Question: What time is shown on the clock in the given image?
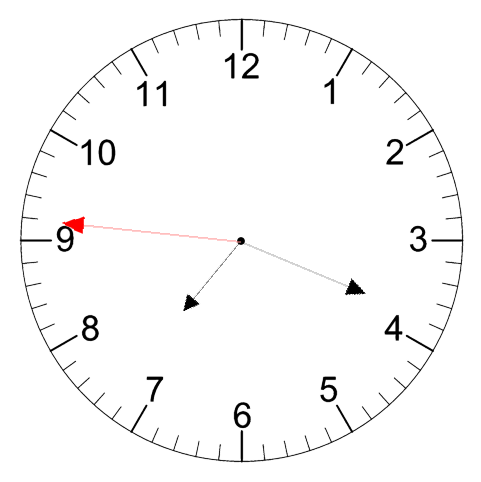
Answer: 07:18:46